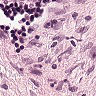
Metastatic tissue present: no